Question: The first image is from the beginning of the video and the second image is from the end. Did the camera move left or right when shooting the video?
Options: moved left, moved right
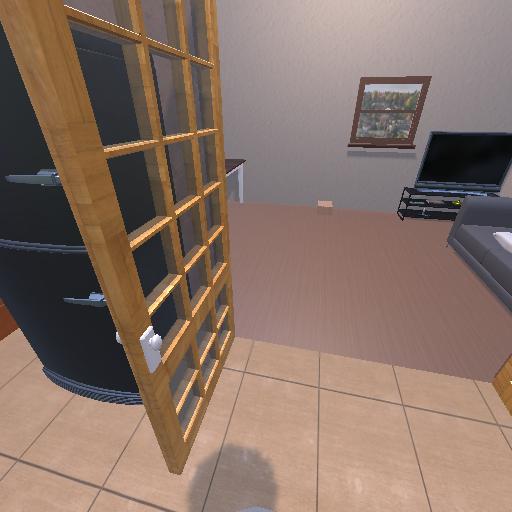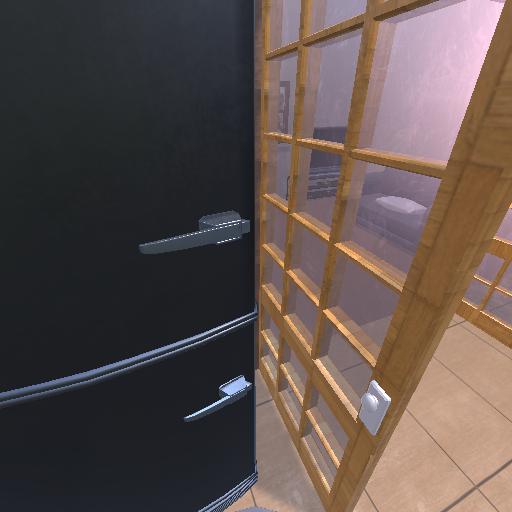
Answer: moved left